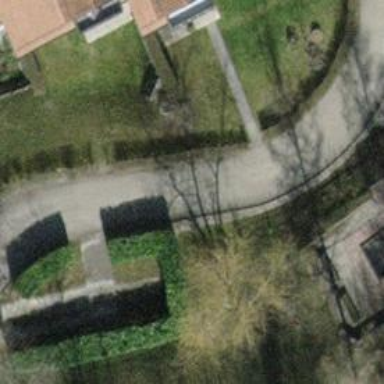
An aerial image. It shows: Hedge acting as barrier.